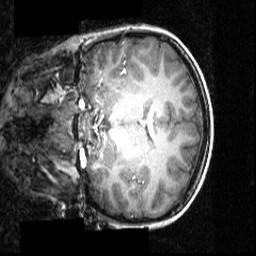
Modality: T1w
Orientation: coronal
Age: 12
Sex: male
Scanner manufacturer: siemens
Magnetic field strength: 3.951 T
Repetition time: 1.34 s
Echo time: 0.00335 s